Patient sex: M
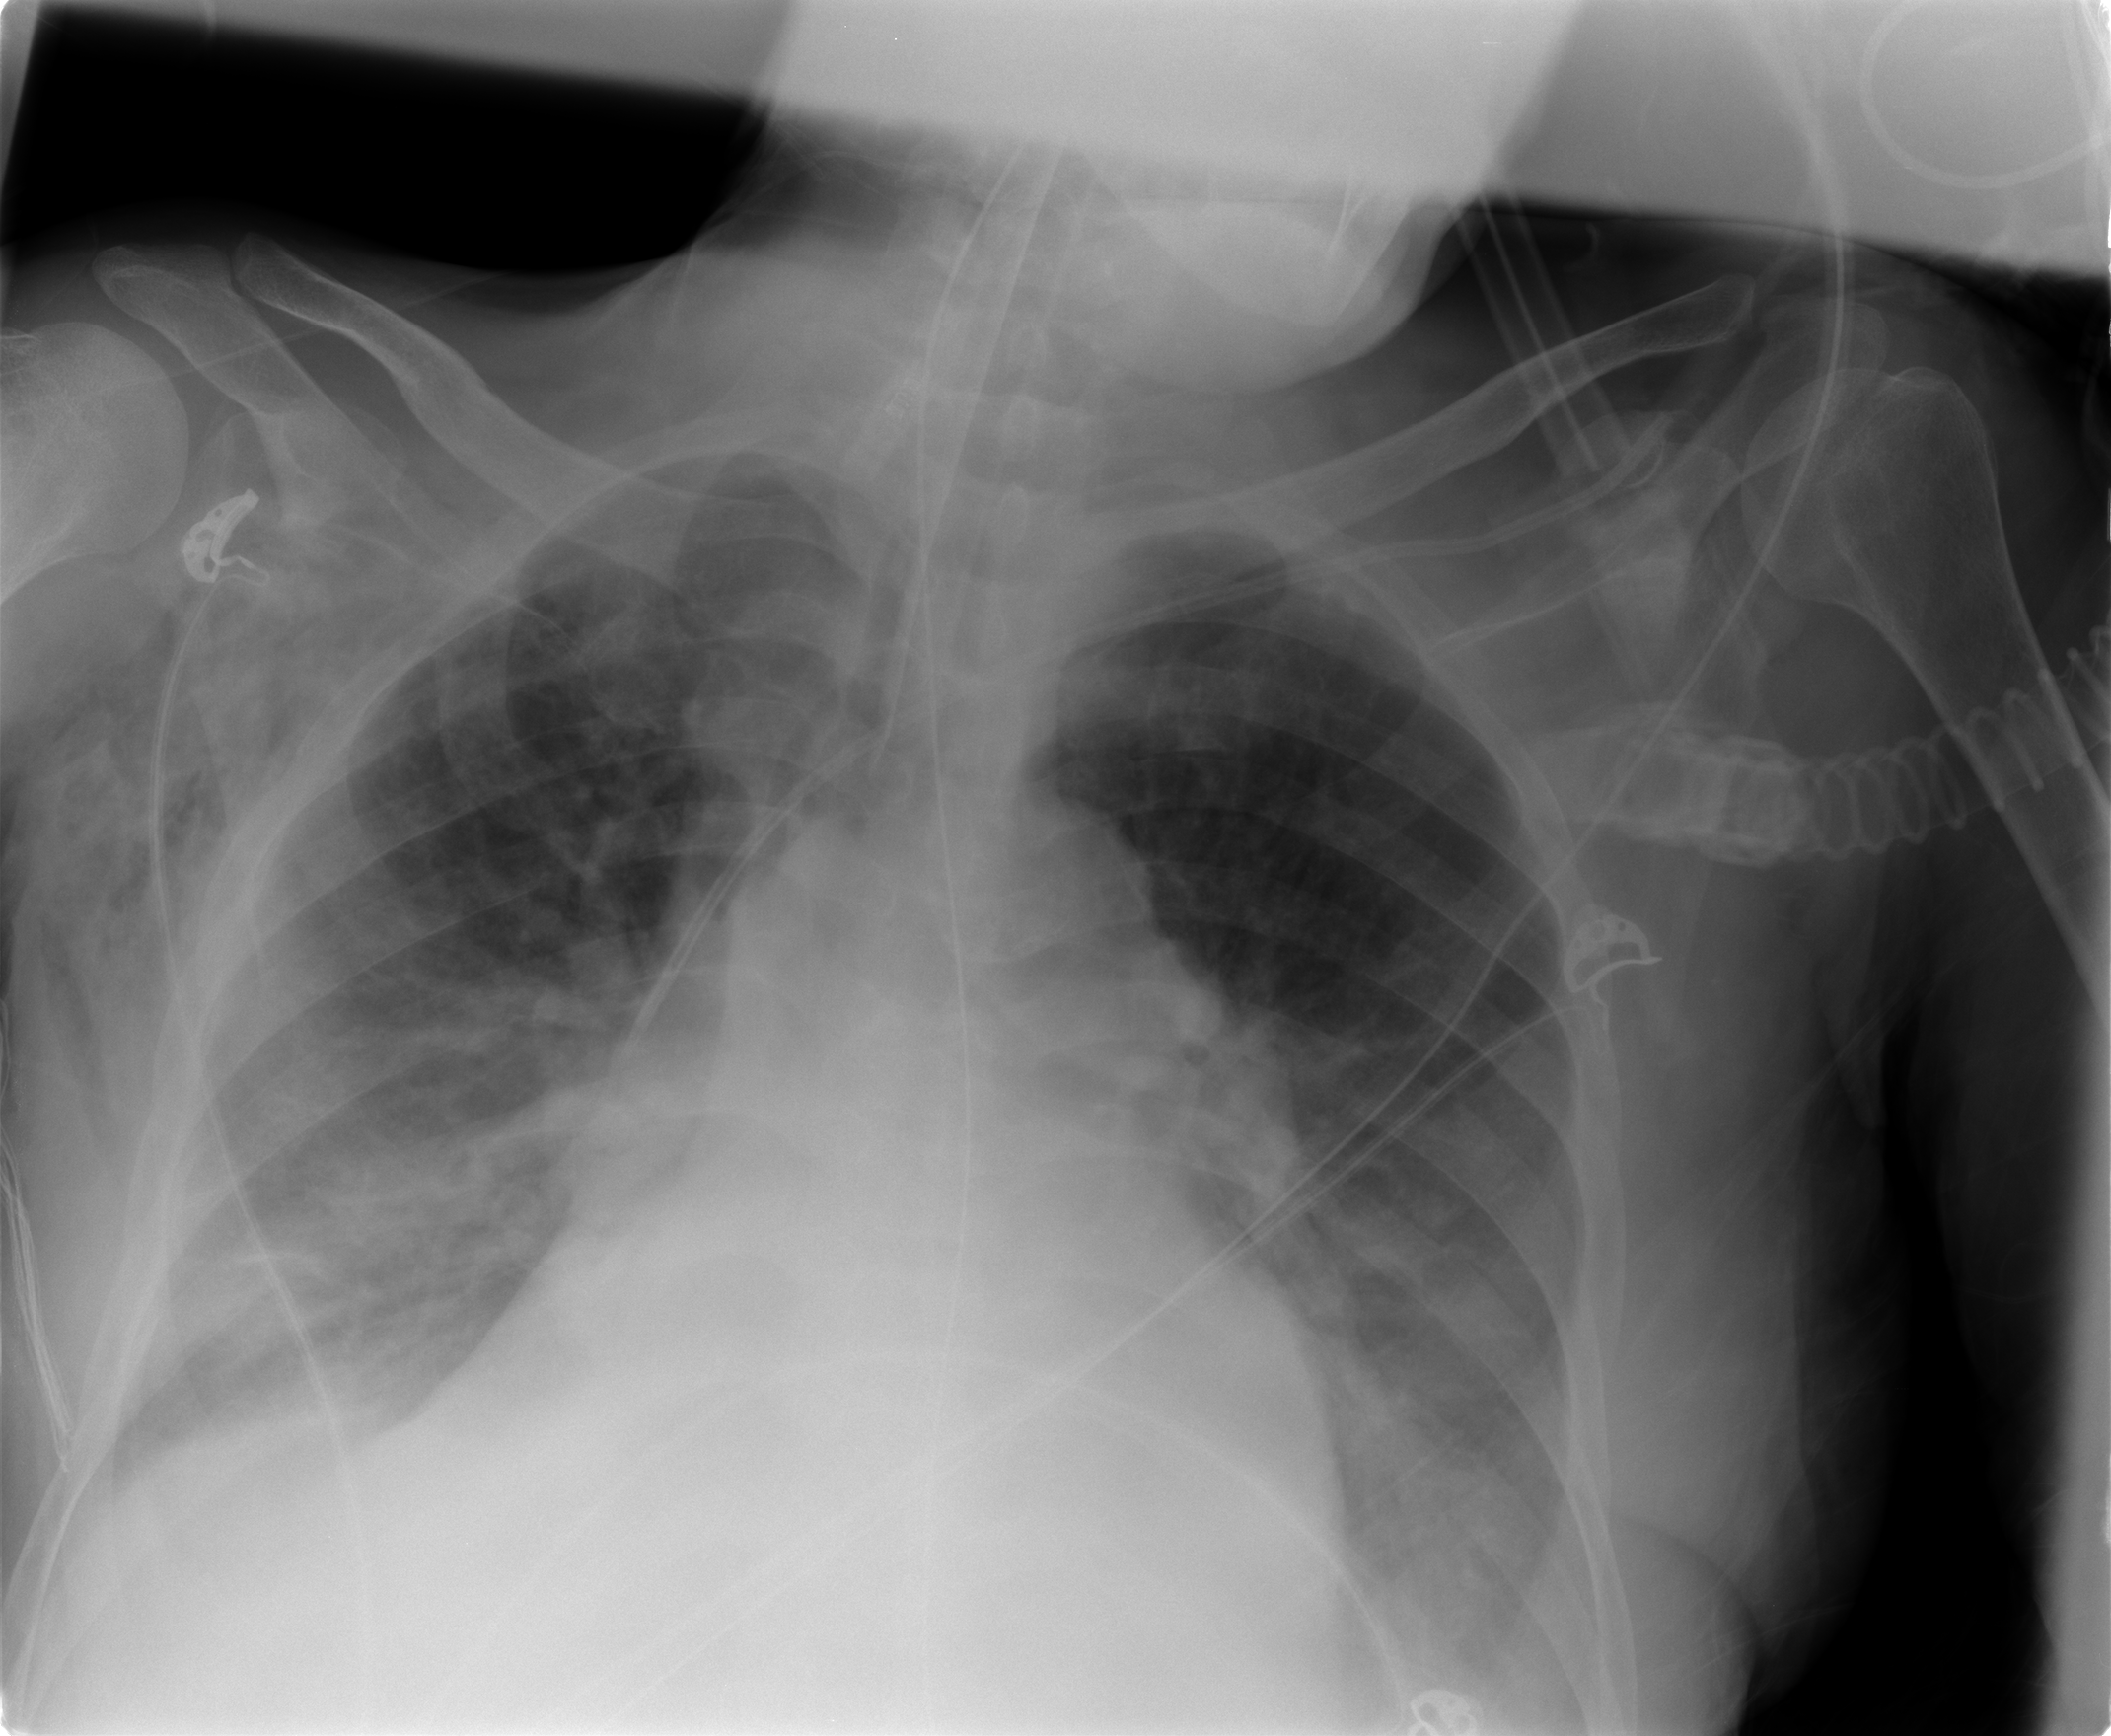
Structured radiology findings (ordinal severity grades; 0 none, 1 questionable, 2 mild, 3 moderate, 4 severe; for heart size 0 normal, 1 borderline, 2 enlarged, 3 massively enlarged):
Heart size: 2
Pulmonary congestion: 2
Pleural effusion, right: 1
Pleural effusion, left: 2
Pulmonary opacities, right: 3
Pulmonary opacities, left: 2
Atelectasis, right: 2
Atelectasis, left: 2